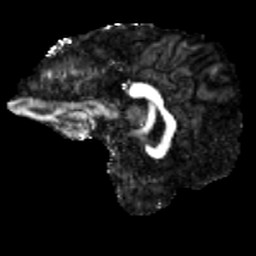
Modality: FA
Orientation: sagittal
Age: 26
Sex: male
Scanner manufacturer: siemens
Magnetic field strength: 3 T
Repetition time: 3.5 s
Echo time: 0.086 s